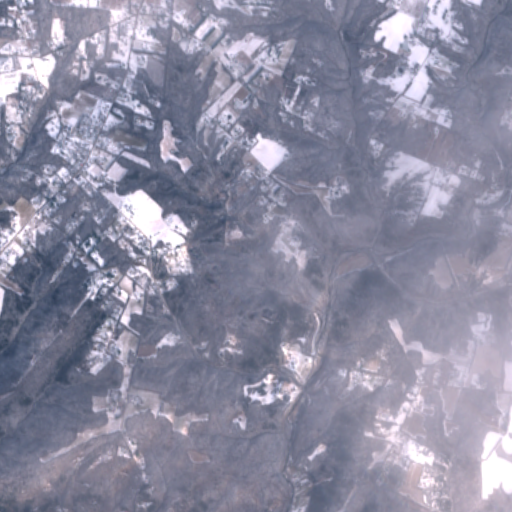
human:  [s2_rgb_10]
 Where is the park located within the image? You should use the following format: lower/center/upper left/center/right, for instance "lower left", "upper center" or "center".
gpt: The park is located in the upper left of the image.
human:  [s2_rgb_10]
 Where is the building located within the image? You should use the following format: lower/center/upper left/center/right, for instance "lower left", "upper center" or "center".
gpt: The building is located in the upper left of the image.
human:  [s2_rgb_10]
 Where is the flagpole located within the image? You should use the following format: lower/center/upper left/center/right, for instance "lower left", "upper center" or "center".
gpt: The flagpole is located in the upper left of the image.
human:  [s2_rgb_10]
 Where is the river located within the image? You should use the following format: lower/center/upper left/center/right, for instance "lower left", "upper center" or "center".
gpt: The river is located in the left of the image.
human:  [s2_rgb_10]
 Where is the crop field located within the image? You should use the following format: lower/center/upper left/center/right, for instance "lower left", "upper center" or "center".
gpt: There is no crop field in the image.